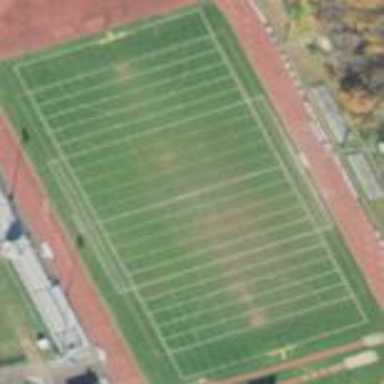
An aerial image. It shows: Pitch for American football.